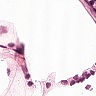
Metastatic tissue present: no